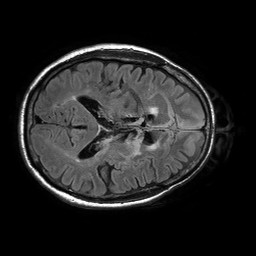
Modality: FLAIR
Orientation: axial
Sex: male
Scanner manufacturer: philips
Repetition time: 11 s
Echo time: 0.125 s